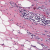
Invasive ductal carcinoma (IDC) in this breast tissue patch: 1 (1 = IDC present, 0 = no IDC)